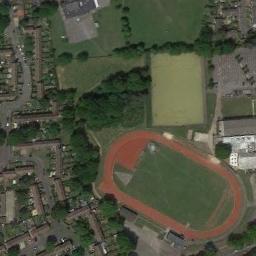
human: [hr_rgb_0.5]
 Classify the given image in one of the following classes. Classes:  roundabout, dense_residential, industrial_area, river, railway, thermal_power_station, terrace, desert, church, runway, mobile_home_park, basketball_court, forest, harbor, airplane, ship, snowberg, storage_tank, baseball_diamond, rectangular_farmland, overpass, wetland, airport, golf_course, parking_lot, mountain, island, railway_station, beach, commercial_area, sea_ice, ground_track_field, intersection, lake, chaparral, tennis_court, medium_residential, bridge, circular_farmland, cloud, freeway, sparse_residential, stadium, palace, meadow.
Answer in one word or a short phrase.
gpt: ground_track_field